Question: I want the tabbar to expand over the empty space until the right. And best would be if all tabs had the same width. I don't know how to do that as my stylesheets don't work and I can't find an option in the docs.
'''
from PyQt4.QtGui import *
from PyQt4.QtCore import *
from PyQt4 import QtGui,QtCore
import sys
class Main(QWidget):
def __init__(self,parent=None):
QWidget.__init__(self)
self.setFixedSize(600,500)
self.tabBar=QTabBar(self)
self.tabBar.setStyleSheet("QTabBar{width:400px;}")
self.tabBar.setExpanding(True)
self.layout=QVBoxLayout(self)
self.layout.addWidget(self.tabBar)
self.tabBar.addTab("Kontext Menu")
self.tabBar.addTab("Settings in detail")
self.tabBar.addTab("Help and tips")
self.tabBar.addTab("About")
self.tabBar.addTab("Credits")
self.show()
if __name__ == '__main__':
app=QApplication(sys.argv)
sd=Main()
app.exec()
'''

I have the idea, as the dialog shall have fixed size, that one can calculate eachs tab width as Totalwidth/(Amount of Tabs), but still I don't know how to tell each tab its width...
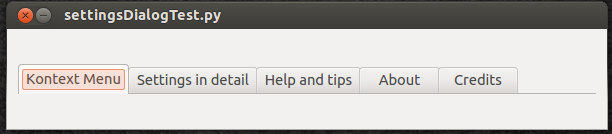
Answer: You can expand the tabs by using 'void setExpanding(bool enabled)'. See the documentation for details:
<URL>
Also, you will need to use the proper style syntax because you seem to lack the proper scope, i.e. the "::tab" part.
Also, you would need to set the style sheet on the 'QTabWidget' itself as opposed to 'QTabBar'. It may be a bit weird at first, but that is the correct way of achieving what you wish to have.
Here you can find the the code you should write:
'''
from PyQt4.QtGui import *
from PyQt4.QtCore import *
from PyQt4 import QtGui,QtCore
import sys
class Main(QWidget):
def __init__(self,parent=None):
QWidget.__init__(self)
self.setFixedSize(600,500)
self.tabBar=QTabBar(self)
self.tabBar.setStyleSheet("QTabBar::tab{width:400px;}")
self.tabBar.setExpanding(True)
self.layout=QVBoxLayout(self)
self.layout.addWidget(self.tabBar)
self.tabBar.addTab("Kontext Menu")
self.tabBar.addTab("Settings in detail")
self.tabBar.addTab("Help and tips")
self.tabBar.addTab("About")
self.tabBar.addTab("Credits")
self.show()
if __name__ == '__main__':
app=QApplication(sys.argv)
sd=Main()
app.exec()
'''